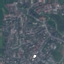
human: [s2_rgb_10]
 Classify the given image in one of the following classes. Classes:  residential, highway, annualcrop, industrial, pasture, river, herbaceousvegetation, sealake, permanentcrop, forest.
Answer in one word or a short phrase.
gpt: Residential